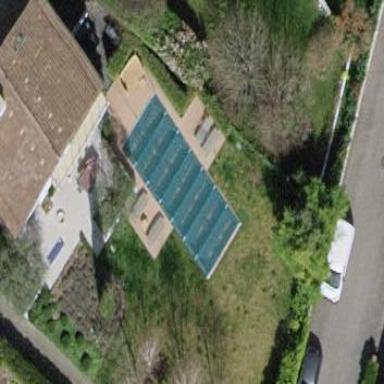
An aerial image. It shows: Swimming pool located in leisure land.